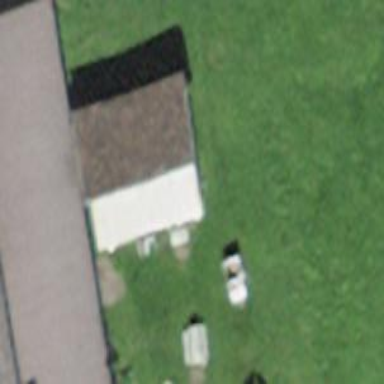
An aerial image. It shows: Shed building.